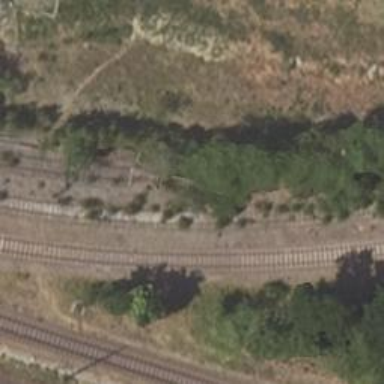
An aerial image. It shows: Abandoned railway yard.